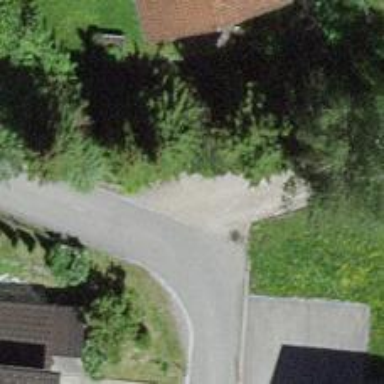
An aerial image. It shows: Asphalt road in residential area.